Aerial crown-view tile of a tropical tree (Barro Colorado Island, Panama), acquired 20241014:
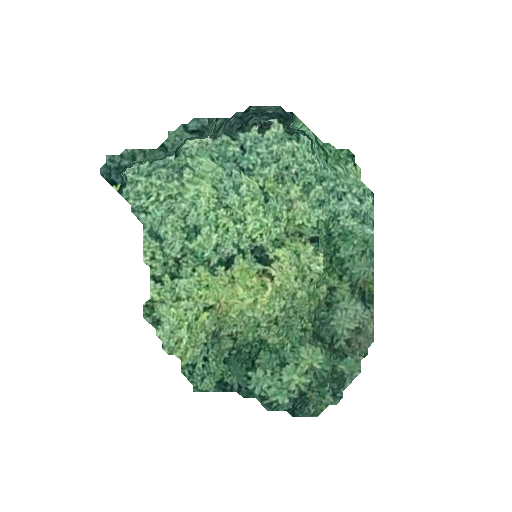
Species: Hieronyma alchorneoides
GBIF accepted scientific name: Hieronyma alchorneoides
Crown area: 93.111 m²